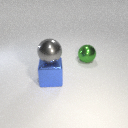
large gray metal sphere above large blue metal cube